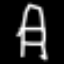
Label: chair